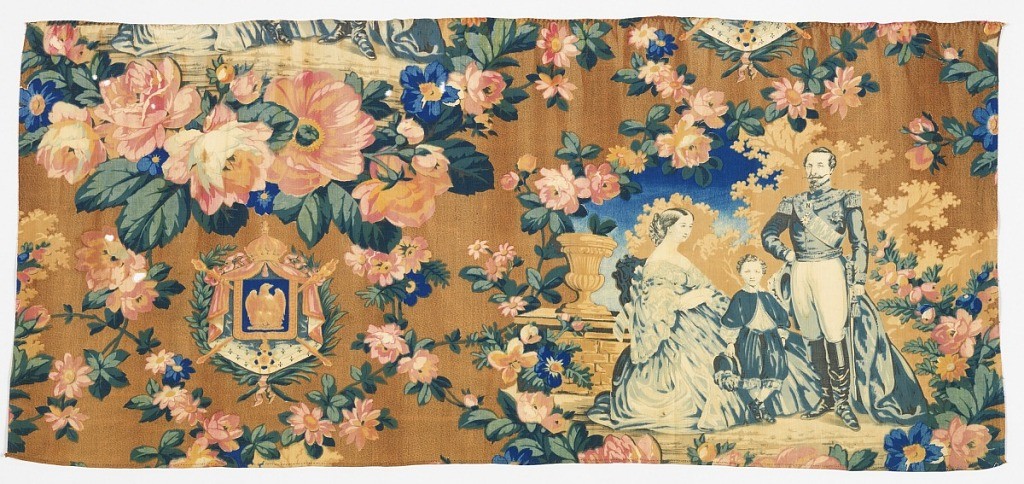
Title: Textile
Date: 1853–71
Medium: cotton Technique: prined by engraved roller and block printed on plain weave
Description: Oblong fragment, probably for a valance, of a coarsely printed cotton in strong colors, now faded. Design shows Empress Eugenie, Napoleon III and the Prince Imperial on the right with the coat of arms for Napoleon III on the left. Both are enframed with floral wreaths etc.